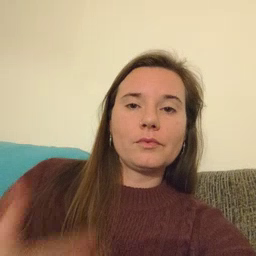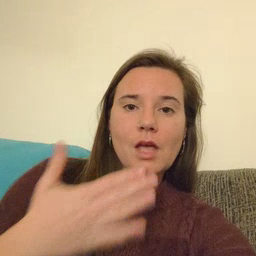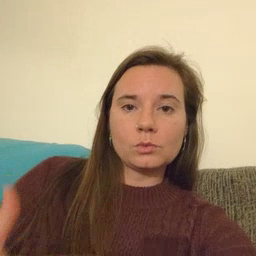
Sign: thankyou